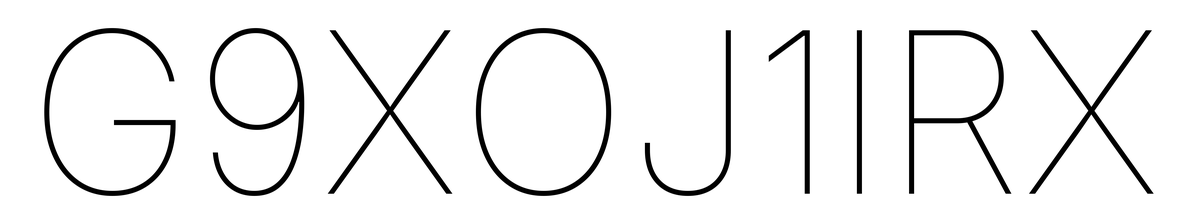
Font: Inter_Thin